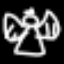
Label: angel